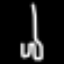
Label: fork